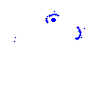
Particle: electron